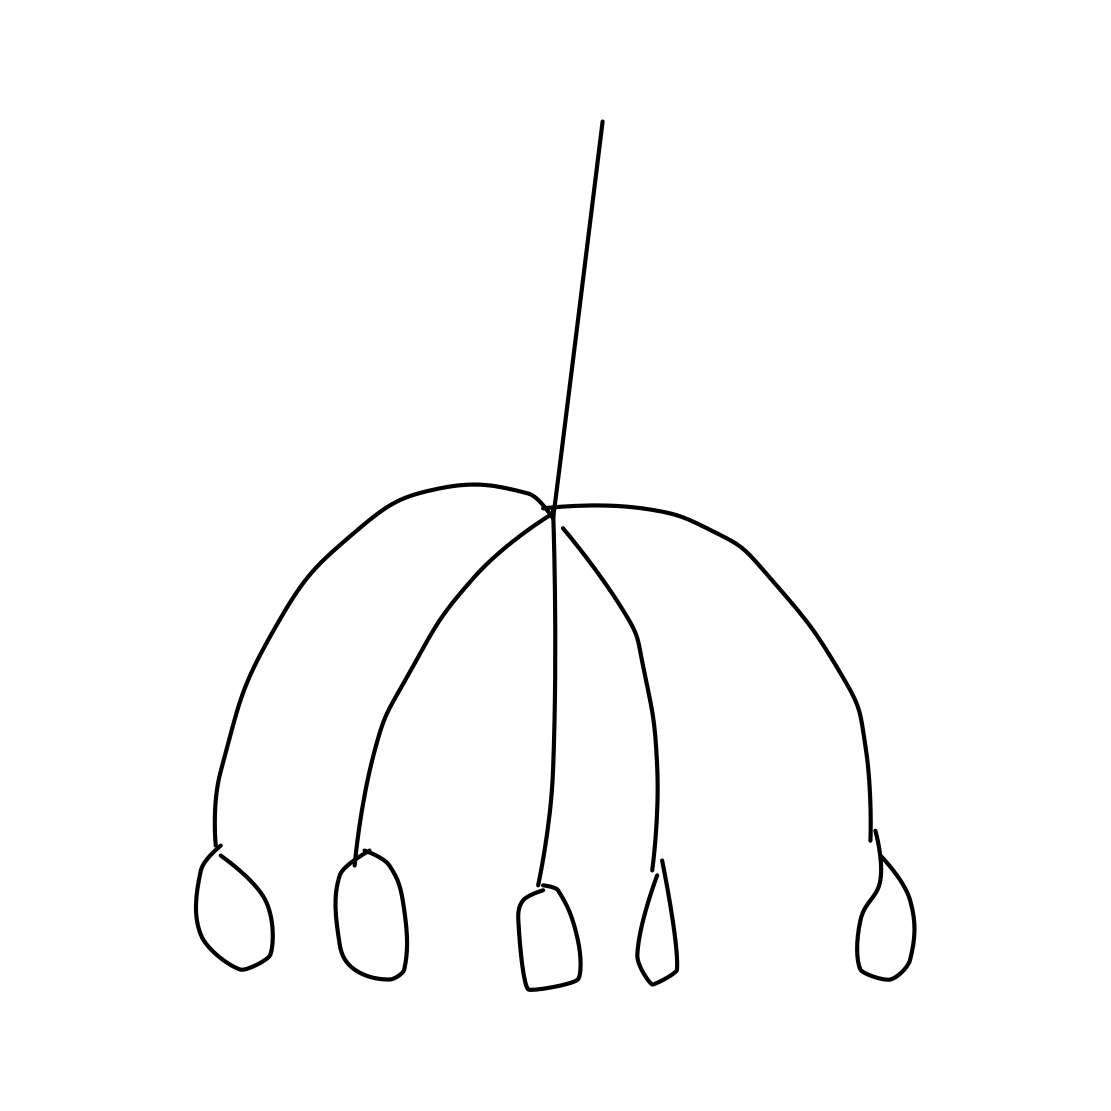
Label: chandelier